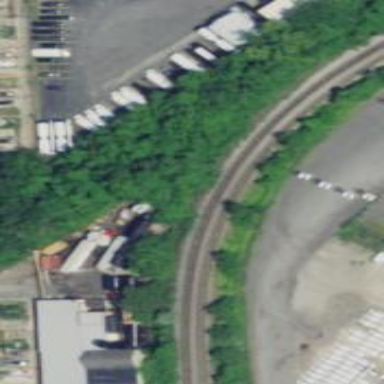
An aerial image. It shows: Railway siding for service.